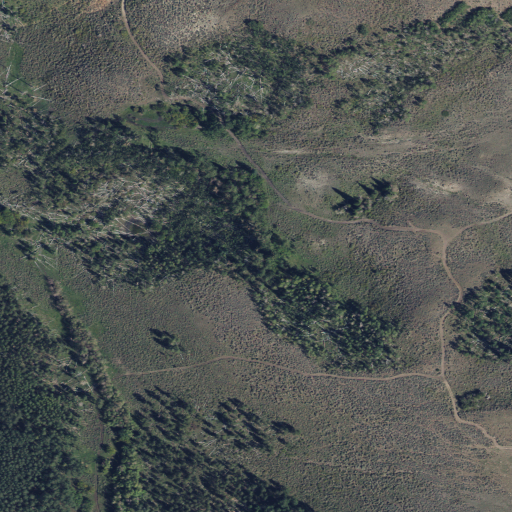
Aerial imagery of depression(s) in Utah named Corral Hole containing deciduous forest, evergreen forest, shrub, and mixed forest